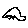
Label: car